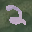
Label: 2